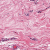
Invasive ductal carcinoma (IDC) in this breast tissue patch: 0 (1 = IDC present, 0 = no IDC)